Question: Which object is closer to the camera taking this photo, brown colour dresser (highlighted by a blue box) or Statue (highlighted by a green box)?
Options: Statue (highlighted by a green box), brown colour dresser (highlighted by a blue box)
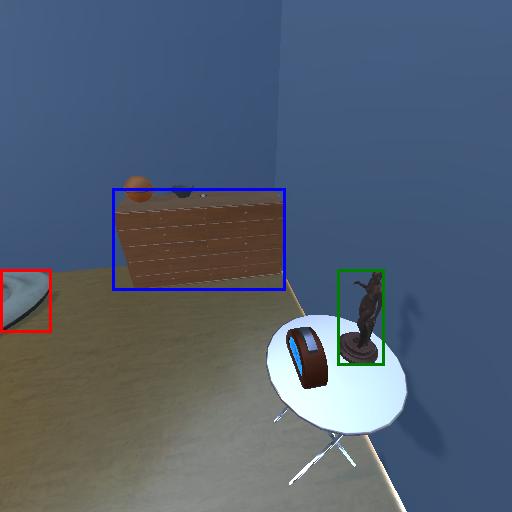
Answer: Statue (highlighted by a green box)